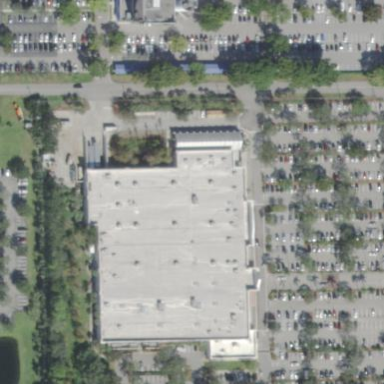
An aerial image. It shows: Supermarket building.